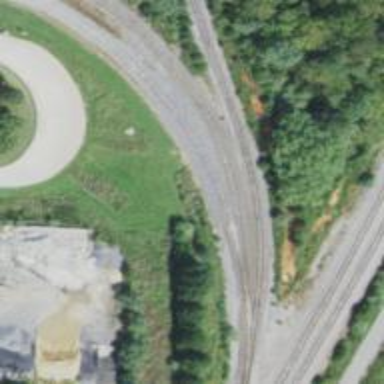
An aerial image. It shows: Railway spur service.